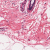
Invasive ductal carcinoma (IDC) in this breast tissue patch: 0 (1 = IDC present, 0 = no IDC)